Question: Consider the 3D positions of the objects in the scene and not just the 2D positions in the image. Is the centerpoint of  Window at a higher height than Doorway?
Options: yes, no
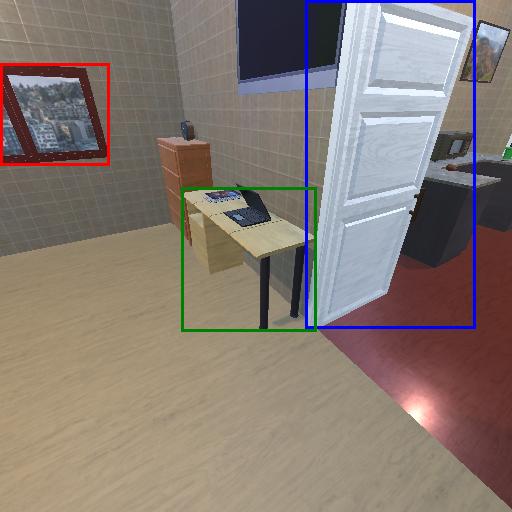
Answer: yes